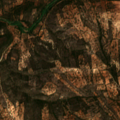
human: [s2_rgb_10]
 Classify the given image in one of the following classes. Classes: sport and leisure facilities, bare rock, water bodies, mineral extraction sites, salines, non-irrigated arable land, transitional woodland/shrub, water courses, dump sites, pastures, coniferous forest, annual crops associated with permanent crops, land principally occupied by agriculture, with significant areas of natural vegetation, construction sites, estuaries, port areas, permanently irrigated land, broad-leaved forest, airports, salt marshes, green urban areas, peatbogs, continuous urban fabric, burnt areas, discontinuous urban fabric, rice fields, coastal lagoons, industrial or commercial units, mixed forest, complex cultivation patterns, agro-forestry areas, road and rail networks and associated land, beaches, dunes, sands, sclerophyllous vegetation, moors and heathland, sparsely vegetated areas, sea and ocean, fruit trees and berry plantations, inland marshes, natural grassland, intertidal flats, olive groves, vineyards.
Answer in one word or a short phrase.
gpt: olive groves, land principally occupied by agriculture, with significant areas of natural vegetation, sclerophyllous vegetation